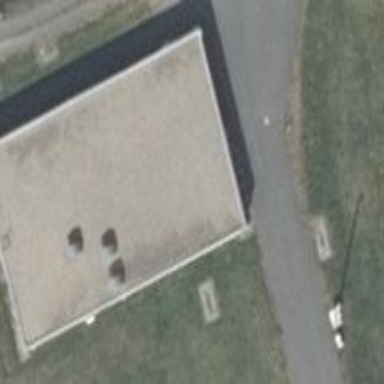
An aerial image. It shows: Building serving as substation.